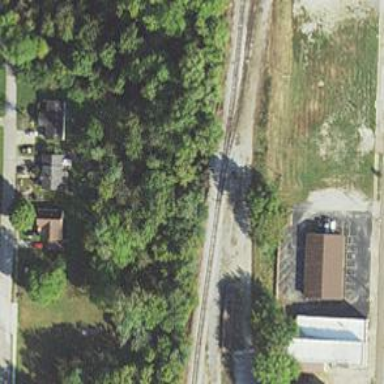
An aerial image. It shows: Railway siding with rails.